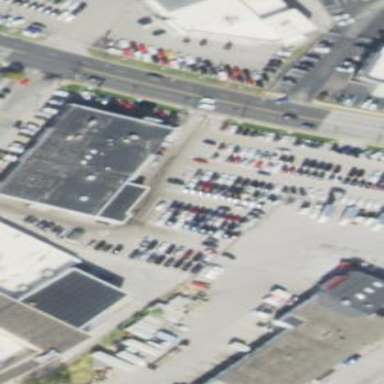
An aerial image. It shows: Building that houses car shop.